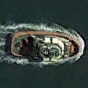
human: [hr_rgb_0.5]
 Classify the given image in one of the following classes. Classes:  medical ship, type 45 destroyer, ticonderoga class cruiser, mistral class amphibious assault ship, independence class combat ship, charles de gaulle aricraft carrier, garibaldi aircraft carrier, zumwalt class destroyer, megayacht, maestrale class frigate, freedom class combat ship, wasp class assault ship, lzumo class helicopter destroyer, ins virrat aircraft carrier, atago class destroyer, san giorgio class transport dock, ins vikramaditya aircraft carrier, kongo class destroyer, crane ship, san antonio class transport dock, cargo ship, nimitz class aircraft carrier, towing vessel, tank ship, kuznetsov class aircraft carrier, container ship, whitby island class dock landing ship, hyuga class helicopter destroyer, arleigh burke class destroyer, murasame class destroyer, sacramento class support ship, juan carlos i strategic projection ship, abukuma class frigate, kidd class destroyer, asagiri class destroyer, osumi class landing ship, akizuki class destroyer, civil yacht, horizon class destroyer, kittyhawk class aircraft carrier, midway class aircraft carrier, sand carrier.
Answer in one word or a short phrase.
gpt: Towing vessel